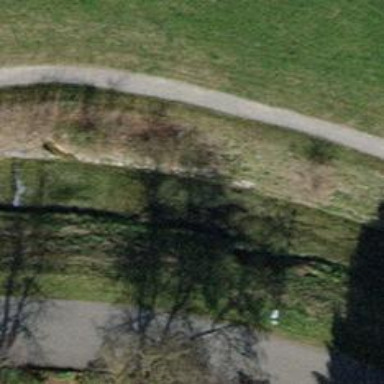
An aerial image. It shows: Hedge barrier.